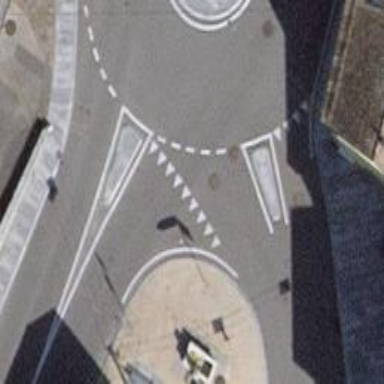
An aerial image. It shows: Road with "give way" sign.